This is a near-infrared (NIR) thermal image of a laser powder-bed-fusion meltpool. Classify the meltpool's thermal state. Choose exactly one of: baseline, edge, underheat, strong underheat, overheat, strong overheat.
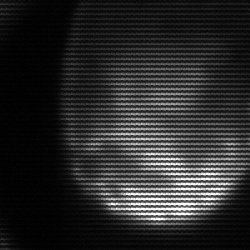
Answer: edge